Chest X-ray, PA view. Patient: 33 years old, sex M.
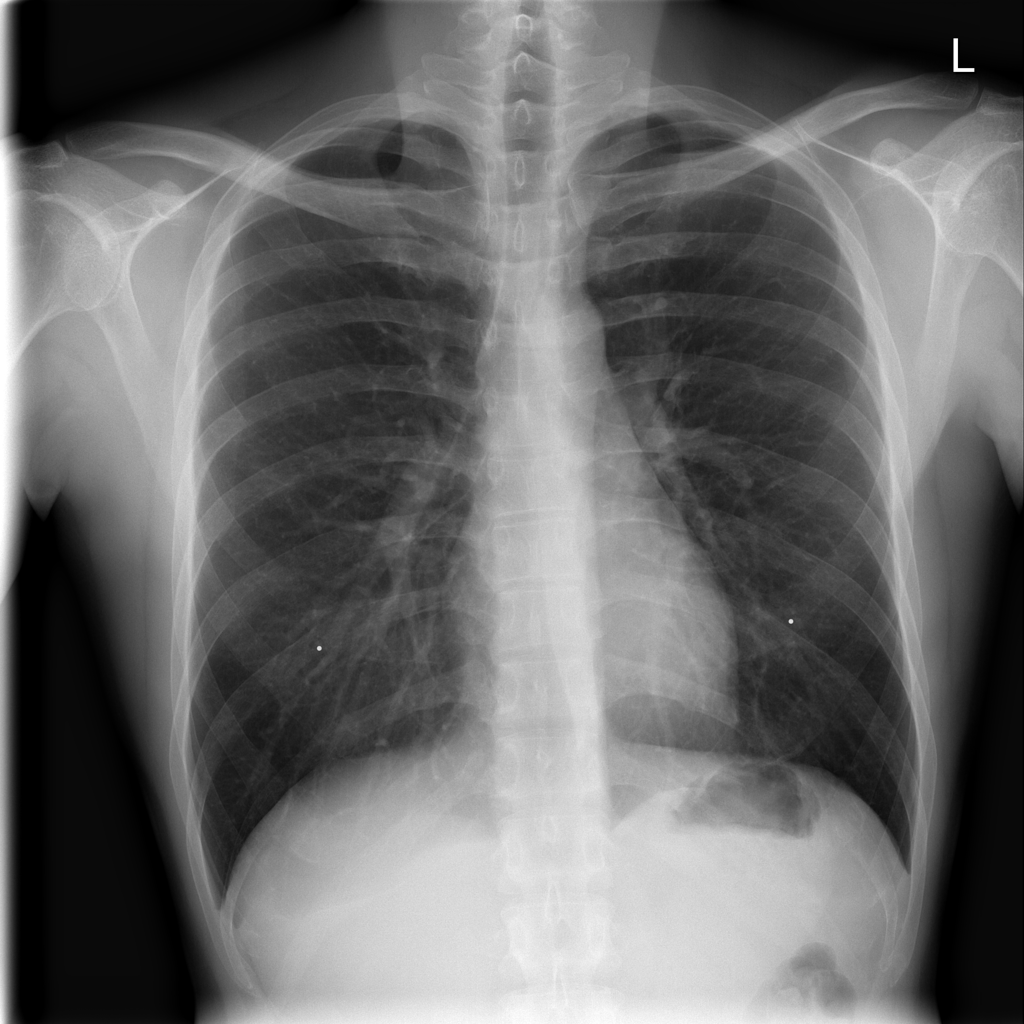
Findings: No Finding